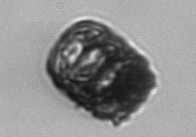
Label: Paralia_sulcata